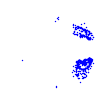
Particle: electron